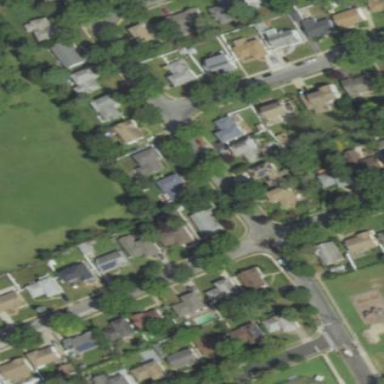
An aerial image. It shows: This residential area consists of single-family homes.